Question: I've followed the instructions on <URL> for logging messages from an Azure WebJob, but none of my messages appear in the log.
In my WebJob I write logging messages using
'''
Trace.TraceInformation("blah blah blah");
'''
In the configuration file's section I have blob storage logging turned on with the "Verbose" option.
Log files being created (though I sometimes have to wait several minutes - in one case until the following morning - until the logs appear in the blob storage) but the logs don't contain my 'Trace' messages.
So how do I log messages to these log files, and/or where does 'Trace' get written to?
Here is an image of my configured options for logging:

And the configured blob storage is definitely the same as the one I'm looking in.
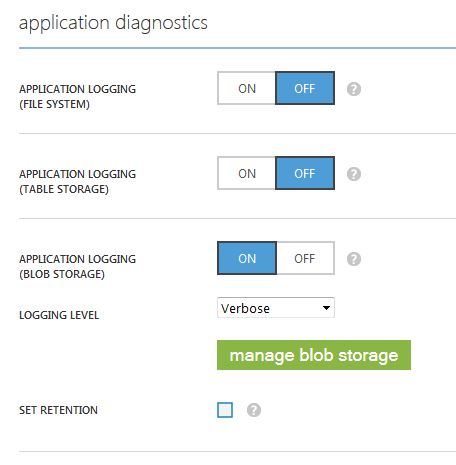
Answer: To specify the storage account for Web Job logs, you need to add connection string under tab > sections, name of the connection string has to be .
It should be look like below:
- - -
You can also view logs in Azure portal, open the Web app and select tab, click on the URL of web job, it will show the last runs, click on button, which shown details of the run including the custom messages written by app using below statement.
'''
Console.WriteLine("Error While Doing Something ...");
'''